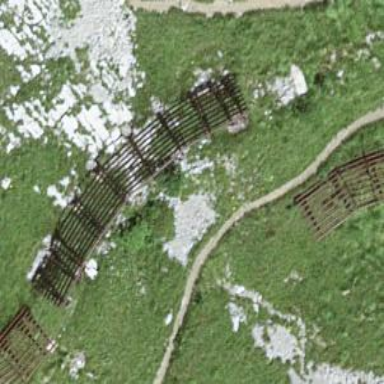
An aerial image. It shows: Avalanche protection barrier made by humans.